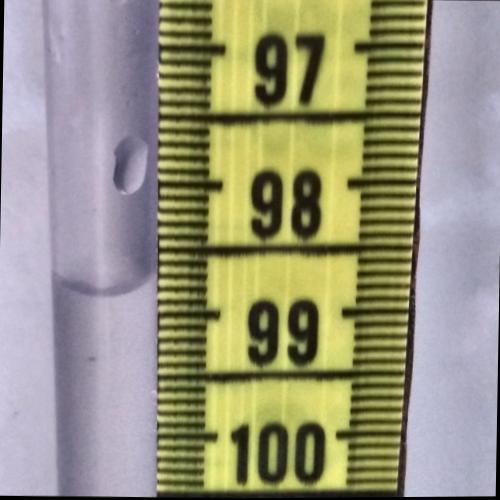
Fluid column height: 98.8 cm